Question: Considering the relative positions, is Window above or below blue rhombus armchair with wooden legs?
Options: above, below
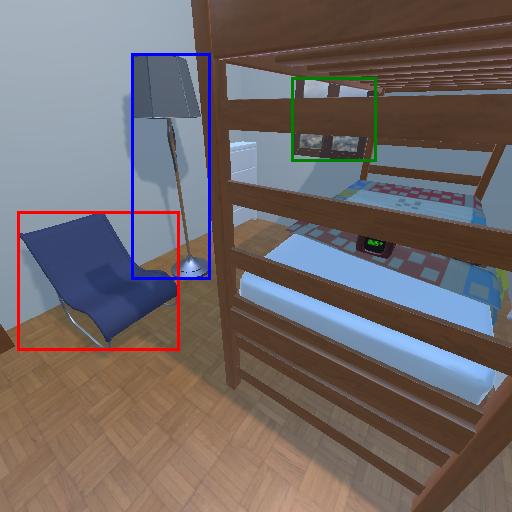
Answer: above